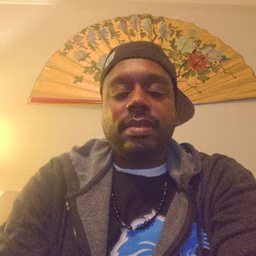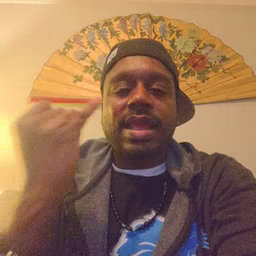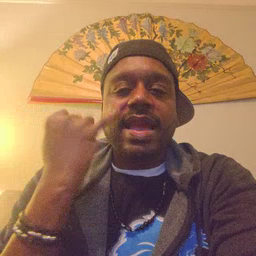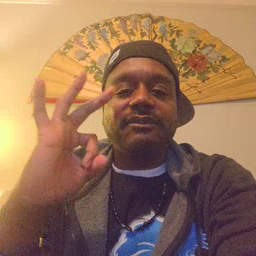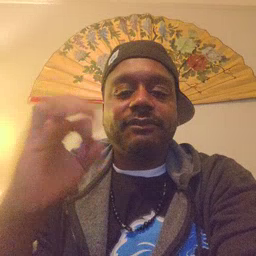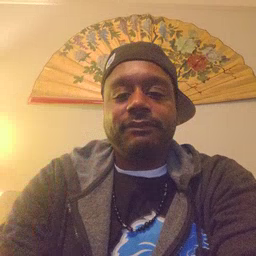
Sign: if